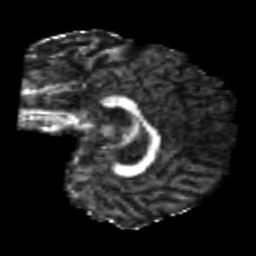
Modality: FA
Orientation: sagittal
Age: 22
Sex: female
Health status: healthy
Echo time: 0.074 s